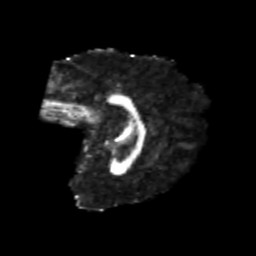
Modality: FA
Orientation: sagittal
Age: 20
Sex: female
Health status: healthy
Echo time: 0.074 s